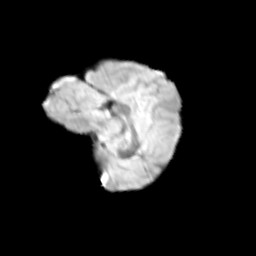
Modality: T2w
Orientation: sagittal
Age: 10
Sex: female
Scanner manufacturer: siemens
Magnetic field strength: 3 T
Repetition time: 3.8 s
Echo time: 0.07 s